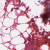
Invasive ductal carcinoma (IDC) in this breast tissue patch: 0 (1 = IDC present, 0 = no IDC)